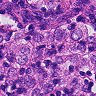
Metastatic tissue present: yes